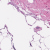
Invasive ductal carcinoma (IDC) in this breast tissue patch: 0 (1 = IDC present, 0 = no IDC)